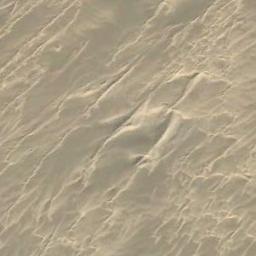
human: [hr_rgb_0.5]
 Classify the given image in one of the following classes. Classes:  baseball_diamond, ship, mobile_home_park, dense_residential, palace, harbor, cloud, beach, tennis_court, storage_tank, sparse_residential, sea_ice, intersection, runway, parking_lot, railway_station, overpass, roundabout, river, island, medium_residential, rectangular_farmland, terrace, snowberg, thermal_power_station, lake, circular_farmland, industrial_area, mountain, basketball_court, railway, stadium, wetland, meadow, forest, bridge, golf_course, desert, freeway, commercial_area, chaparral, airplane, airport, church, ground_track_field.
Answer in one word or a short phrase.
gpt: desert